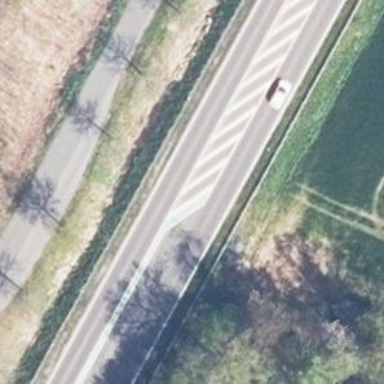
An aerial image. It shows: Asphalt trunk highway with motorroad. There is traffic island for traffic calming.